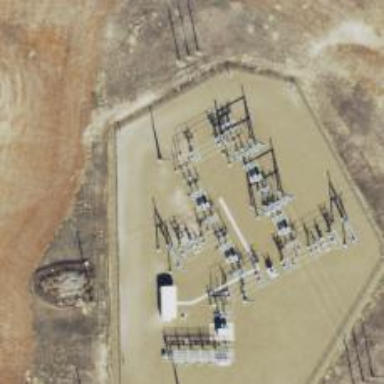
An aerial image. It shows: Switch for power supply.